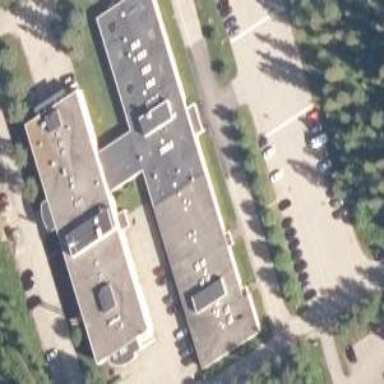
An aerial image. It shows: Healthcare clinic.